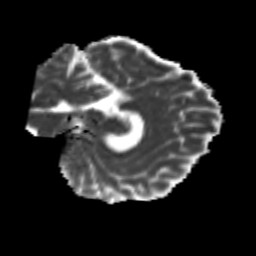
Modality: MD
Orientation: sagittal
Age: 25
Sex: female
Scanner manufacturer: siemens
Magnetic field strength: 3 T
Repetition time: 3.5 s
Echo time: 0.104 s